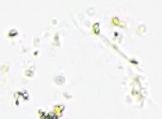
Label: Phaeocystis